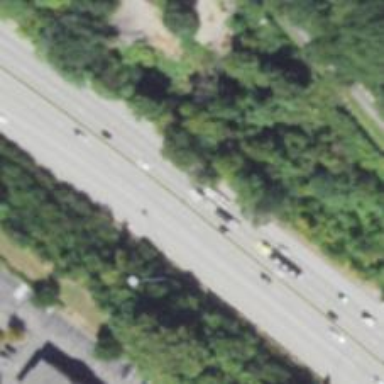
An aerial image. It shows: Asphalt motorway.